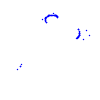
Particle: proton